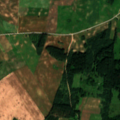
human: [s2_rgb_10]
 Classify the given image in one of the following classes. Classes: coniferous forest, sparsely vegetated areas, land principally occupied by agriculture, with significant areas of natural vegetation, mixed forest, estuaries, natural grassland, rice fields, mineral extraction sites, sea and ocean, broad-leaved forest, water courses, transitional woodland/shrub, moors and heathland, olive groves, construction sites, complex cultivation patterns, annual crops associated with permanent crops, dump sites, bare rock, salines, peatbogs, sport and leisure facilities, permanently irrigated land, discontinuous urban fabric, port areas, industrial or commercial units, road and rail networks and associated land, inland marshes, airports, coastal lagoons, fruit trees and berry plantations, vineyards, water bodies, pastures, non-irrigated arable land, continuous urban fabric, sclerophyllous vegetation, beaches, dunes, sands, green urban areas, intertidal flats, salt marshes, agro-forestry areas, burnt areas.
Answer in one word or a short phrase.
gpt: non-irrigated arable land, pastures, complex cultivation patterns, land principally occupied by agriculture, with significant areas of natural vegetation, mixed forest